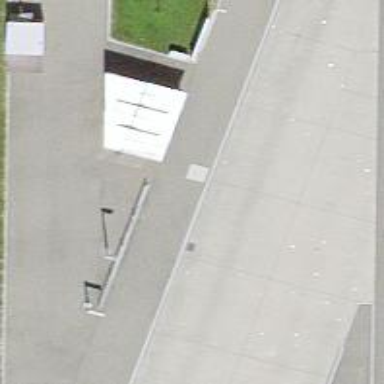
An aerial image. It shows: Platform with shelter for public transport.